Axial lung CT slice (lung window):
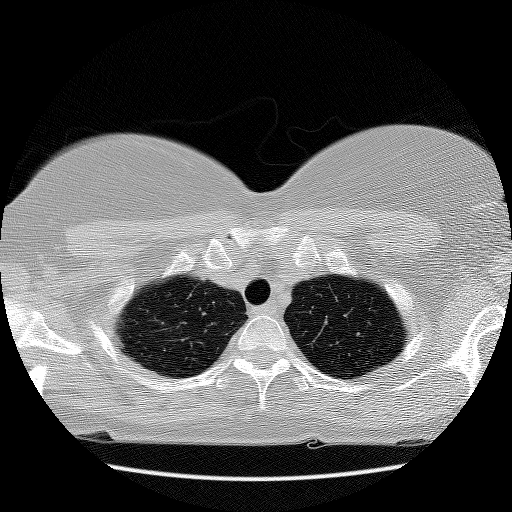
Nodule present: no